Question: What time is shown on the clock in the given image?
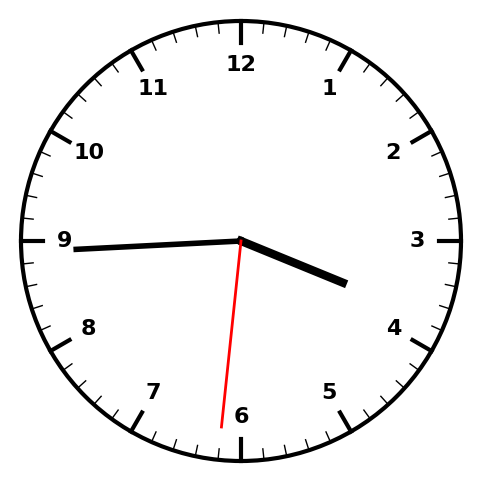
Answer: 03:44:31